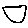
Label: hexagon